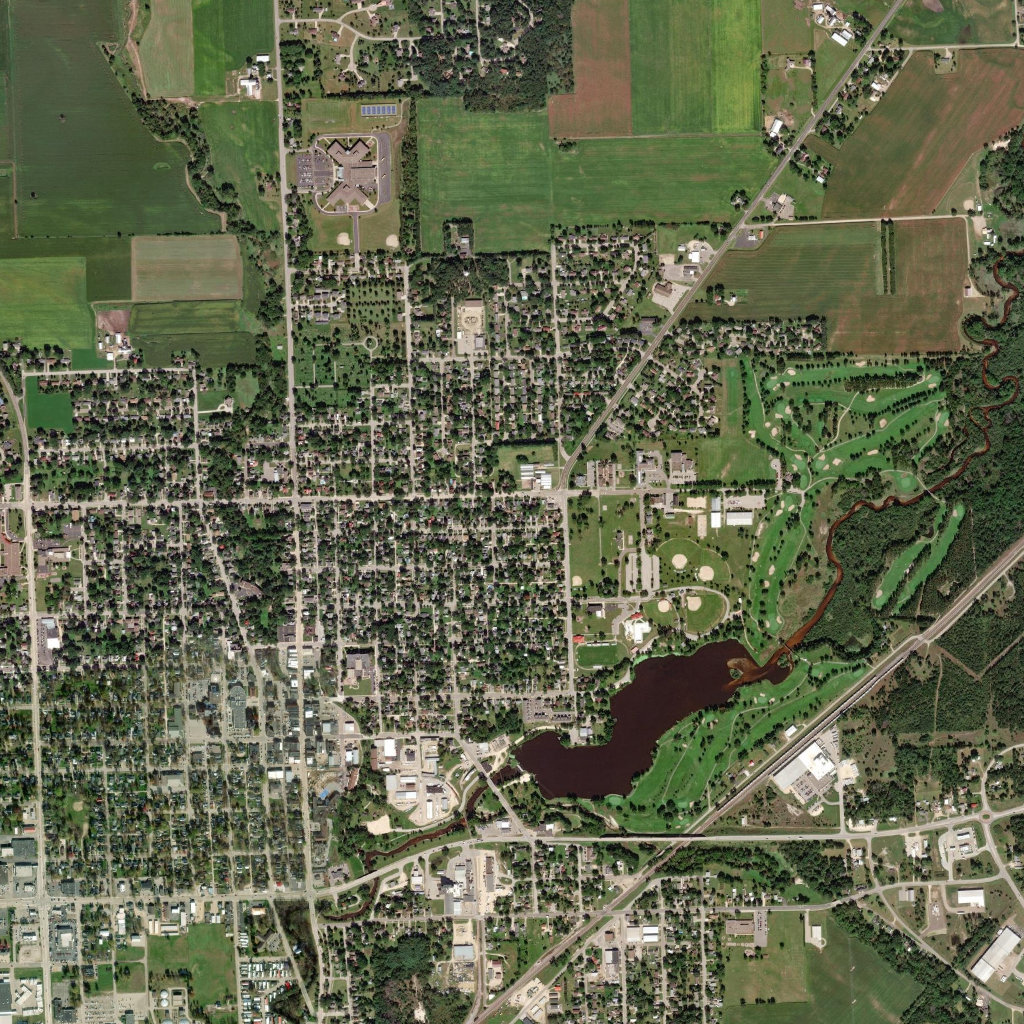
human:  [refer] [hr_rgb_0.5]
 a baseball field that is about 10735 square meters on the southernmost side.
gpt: <box>[[67, 58, 70, 61, 0]]</box>